Question: I found this interesting behavior.
Why could this happen
I am using the cmdlet New-Item for create a folder.
If I write something like this it works
'''
New-Item "D:\logeando9091" -type directory
'''
I have a variable of type string. It contains the value of the path where I want the new folder.
Why when Use New-Item with this variable it fails?
'''
New-Item $settings.get_Item("LogFolder") -type directory
'''
Here is a screenshot

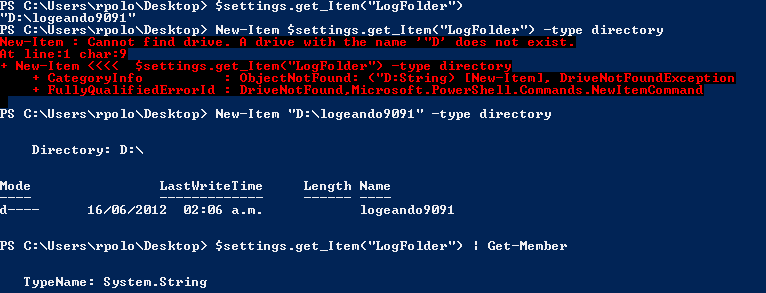
Answer: Your string contains double quotes around it, for whichever reason, so of course this doesn't work. Remove them and you should be good:
'''
$logFolder = $settings.get_Item("LogFolder") -replace '^"|"$'
mkdir $logFlder
'''
You should probably fix the code that reads the setting, though.
Another way would be using 'Invoke-Expression' but I wouldn't recommend it. Better to avoid it.